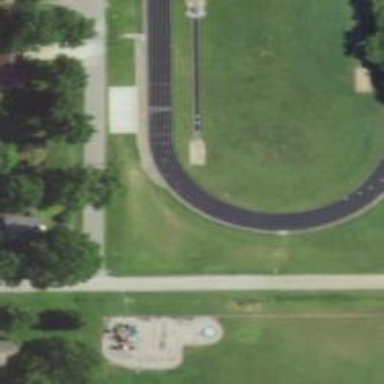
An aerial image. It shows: Track in leisure land.